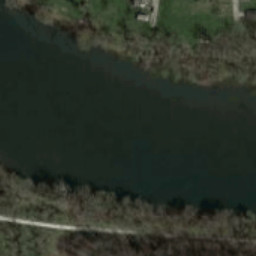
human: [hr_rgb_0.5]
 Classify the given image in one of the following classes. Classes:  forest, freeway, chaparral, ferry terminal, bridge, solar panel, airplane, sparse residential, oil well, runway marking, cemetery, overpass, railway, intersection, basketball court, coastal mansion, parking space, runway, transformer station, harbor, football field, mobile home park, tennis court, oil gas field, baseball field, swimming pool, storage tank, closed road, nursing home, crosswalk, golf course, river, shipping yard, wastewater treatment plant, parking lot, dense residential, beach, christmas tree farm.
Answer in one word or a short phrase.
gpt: river